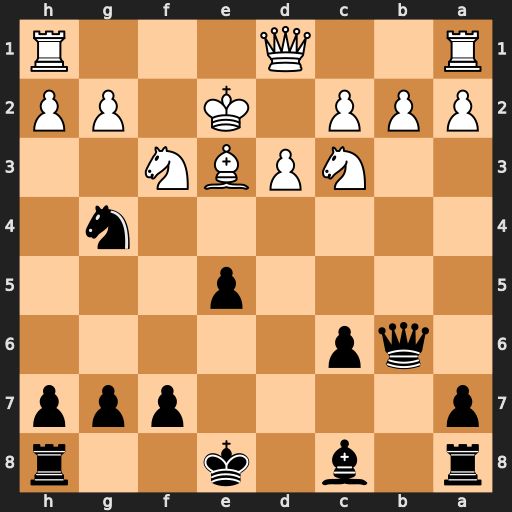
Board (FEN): r1b1k2r/p4ppp/1qp5/4p3/6n1/2NPBN2/PPP1K1PP/R2Q3R
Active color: b
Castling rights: kq
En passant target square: -
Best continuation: Qxe3+ Kf1 Qf2#